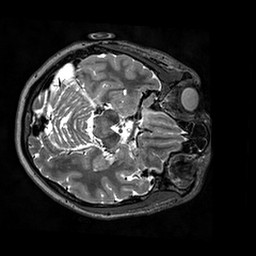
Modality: T2w
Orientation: axial
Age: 54
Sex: female
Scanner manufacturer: siemens
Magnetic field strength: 3 T
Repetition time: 3.2 s
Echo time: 0.564 s